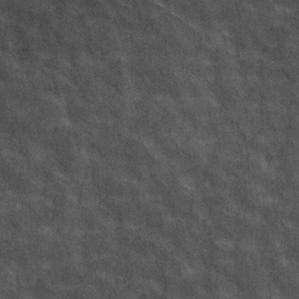
Label: frost